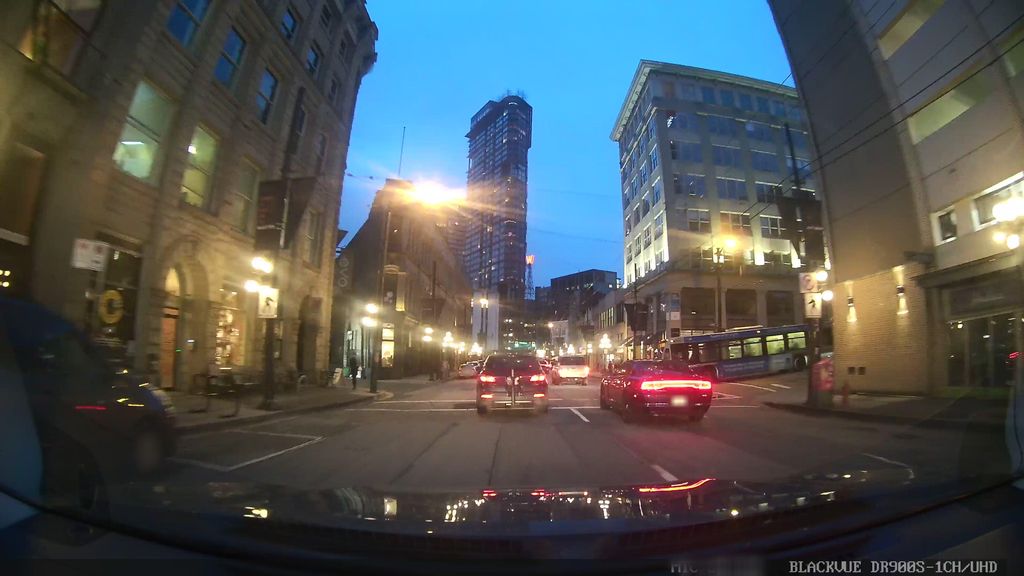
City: vancouver